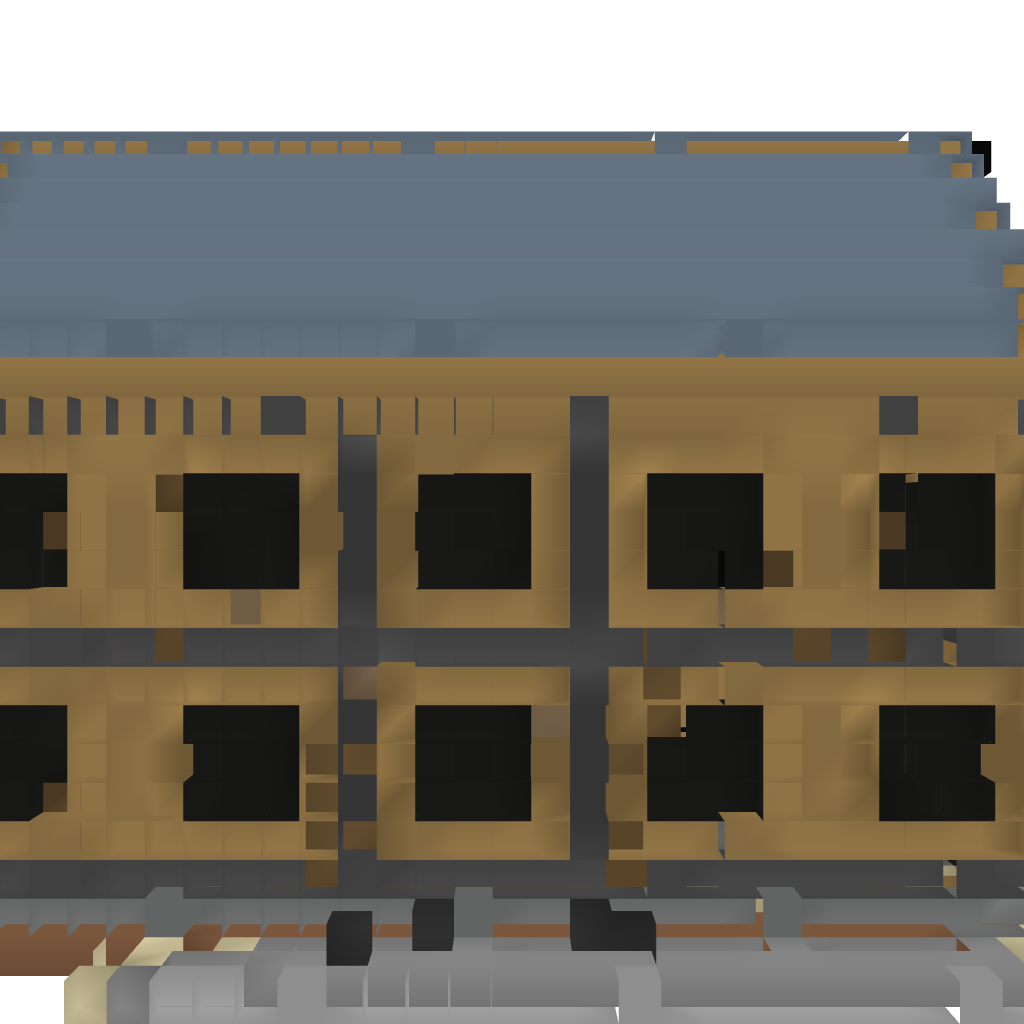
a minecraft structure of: Tavern